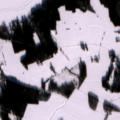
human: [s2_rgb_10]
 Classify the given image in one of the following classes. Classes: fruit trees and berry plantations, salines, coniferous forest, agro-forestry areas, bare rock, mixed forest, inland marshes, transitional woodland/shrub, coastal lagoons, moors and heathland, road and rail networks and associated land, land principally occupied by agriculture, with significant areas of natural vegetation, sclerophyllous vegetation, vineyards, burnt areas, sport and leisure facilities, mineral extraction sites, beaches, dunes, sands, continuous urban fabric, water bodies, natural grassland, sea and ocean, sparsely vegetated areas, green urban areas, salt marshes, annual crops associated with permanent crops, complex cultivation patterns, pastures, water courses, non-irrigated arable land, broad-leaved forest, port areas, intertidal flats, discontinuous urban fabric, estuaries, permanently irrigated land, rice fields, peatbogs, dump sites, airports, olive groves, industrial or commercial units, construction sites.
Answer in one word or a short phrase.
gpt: non-irrigated arable land, land principally occupied by agriculture, with significant areas of natural vegetation, coniferous forest, mixed forest, sea and ocean